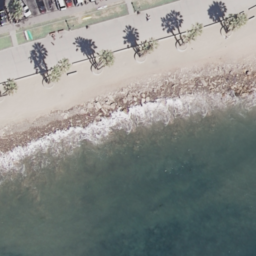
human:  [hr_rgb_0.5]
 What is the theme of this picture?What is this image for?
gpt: beach